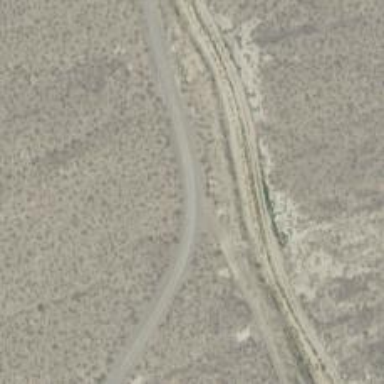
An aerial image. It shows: Track with grade 2 tracktype.